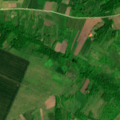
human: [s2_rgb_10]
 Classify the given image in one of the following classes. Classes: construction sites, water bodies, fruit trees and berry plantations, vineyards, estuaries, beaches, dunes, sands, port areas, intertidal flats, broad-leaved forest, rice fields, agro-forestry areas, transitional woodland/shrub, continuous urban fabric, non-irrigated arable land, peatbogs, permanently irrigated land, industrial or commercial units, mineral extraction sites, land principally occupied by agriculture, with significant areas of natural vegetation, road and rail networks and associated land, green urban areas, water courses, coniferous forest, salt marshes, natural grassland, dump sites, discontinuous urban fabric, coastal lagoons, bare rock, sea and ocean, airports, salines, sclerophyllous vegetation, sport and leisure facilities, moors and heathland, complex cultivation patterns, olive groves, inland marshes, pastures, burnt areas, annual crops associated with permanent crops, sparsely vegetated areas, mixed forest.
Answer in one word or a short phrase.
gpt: non-irrigated arable land, complex cultivation patterns, land principally occupied by agriculture, with significant areas of natural vegetation